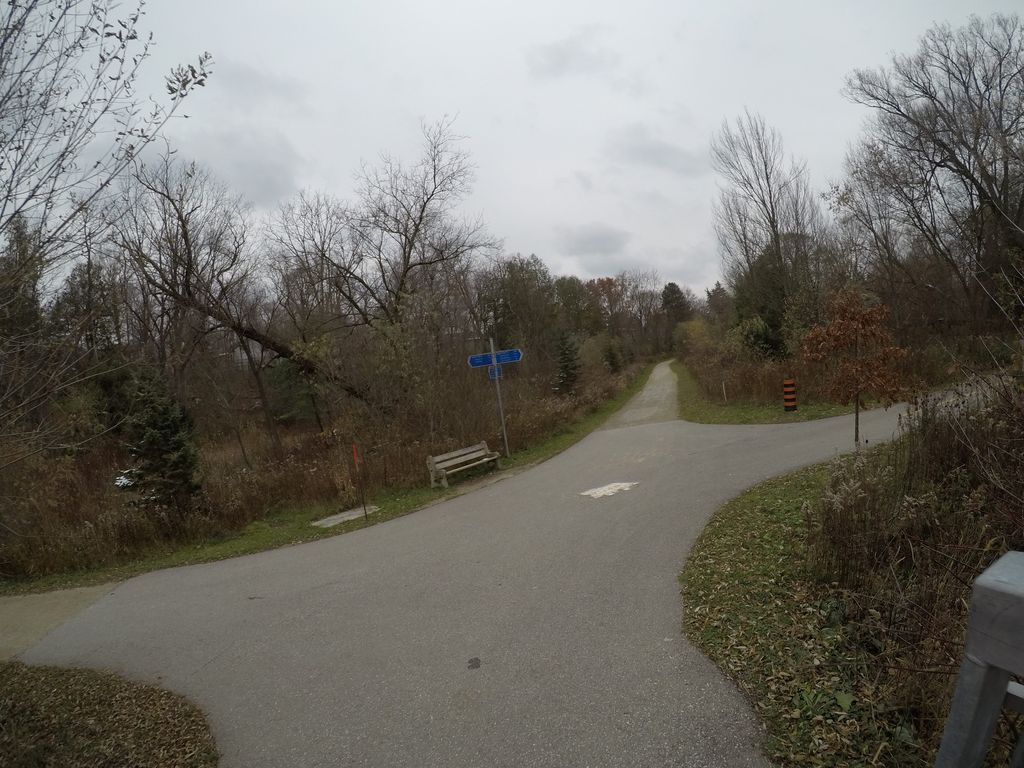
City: kitchener-waterloo